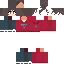
A female human skin with medium skin, wearing brown long hair dressed in a red tshirt and red pants, featuring a closed mouth.